Question: Due the answer on this <URL> I can copy content form template doc to another saving all formatting.
But when I add some pictures to couple of paragraphs the result document shows pictures as picture logo

The question is how to copy images right on this way?
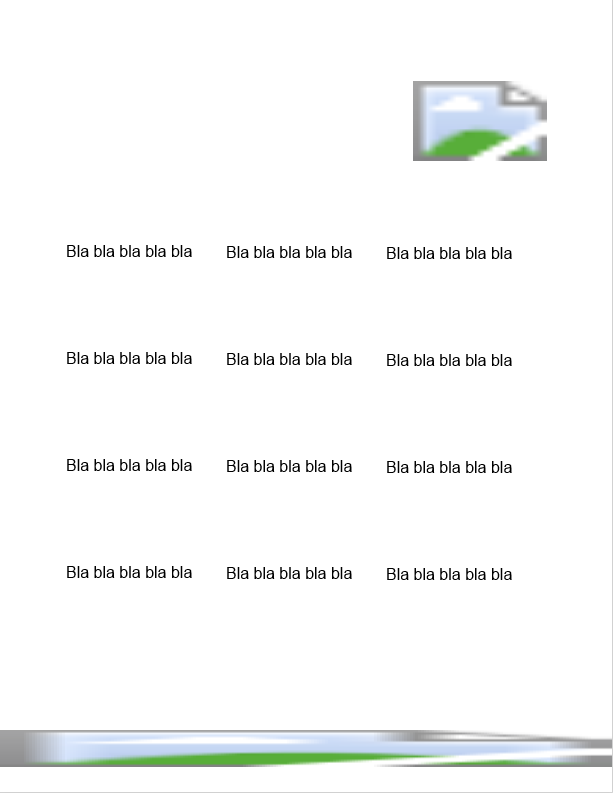
Answer: You need to adapt your 'insert' method to every different element type...
an example could be like this :
'''
function copyElementsByType() {
var sourceDoc = DocumentApp.openById('yyyy');
var targetDoc = DocumentApp.openById('xxxx');;
var bodyS = sourceDoc.getBody();
var otherBody = targetDoc.getBody()();
var elements = bodyS.getNumChildren()
for( var e=0;e<elements;e++) {
var element = otherBody.getChild(e).copy();
var type = element.getType();
if( type == DocumentApp.ElementType.PARAGRAPH ){
body.insertParagraph(e,element)}
else if( type == DocumentApp.ElementType.TABLE ){
body.insertTable(e,element)}
else if( type == DocumentApp.ElementType.LIST_ITEM ){
body.insertListItem(e,element)}
else if( type == DocumentApp.ElementType.INLINE_IMAGE ){
body.insertImage(e,element)
} else {
throw new Error("check what to do with this type of element : "+type);
}
}
}
'''